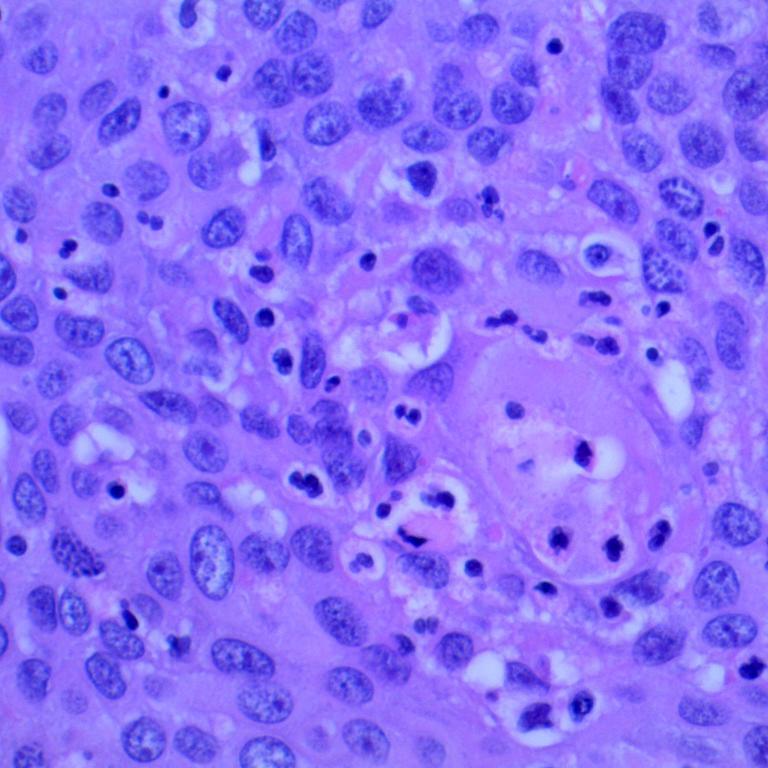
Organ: lung
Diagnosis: squamous carcinomas